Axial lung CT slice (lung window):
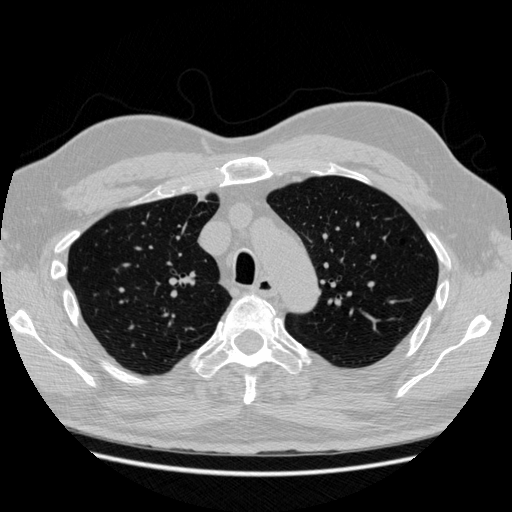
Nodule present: no